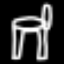
Label: chair